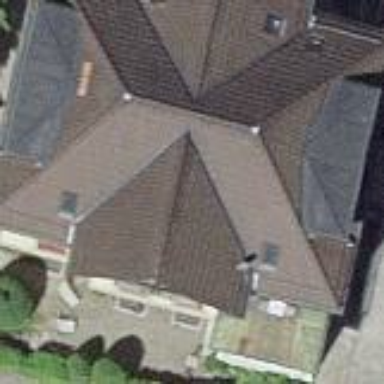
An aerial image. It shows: Kindergarten with hipped roof made of maroon roof tiles.